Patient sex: M
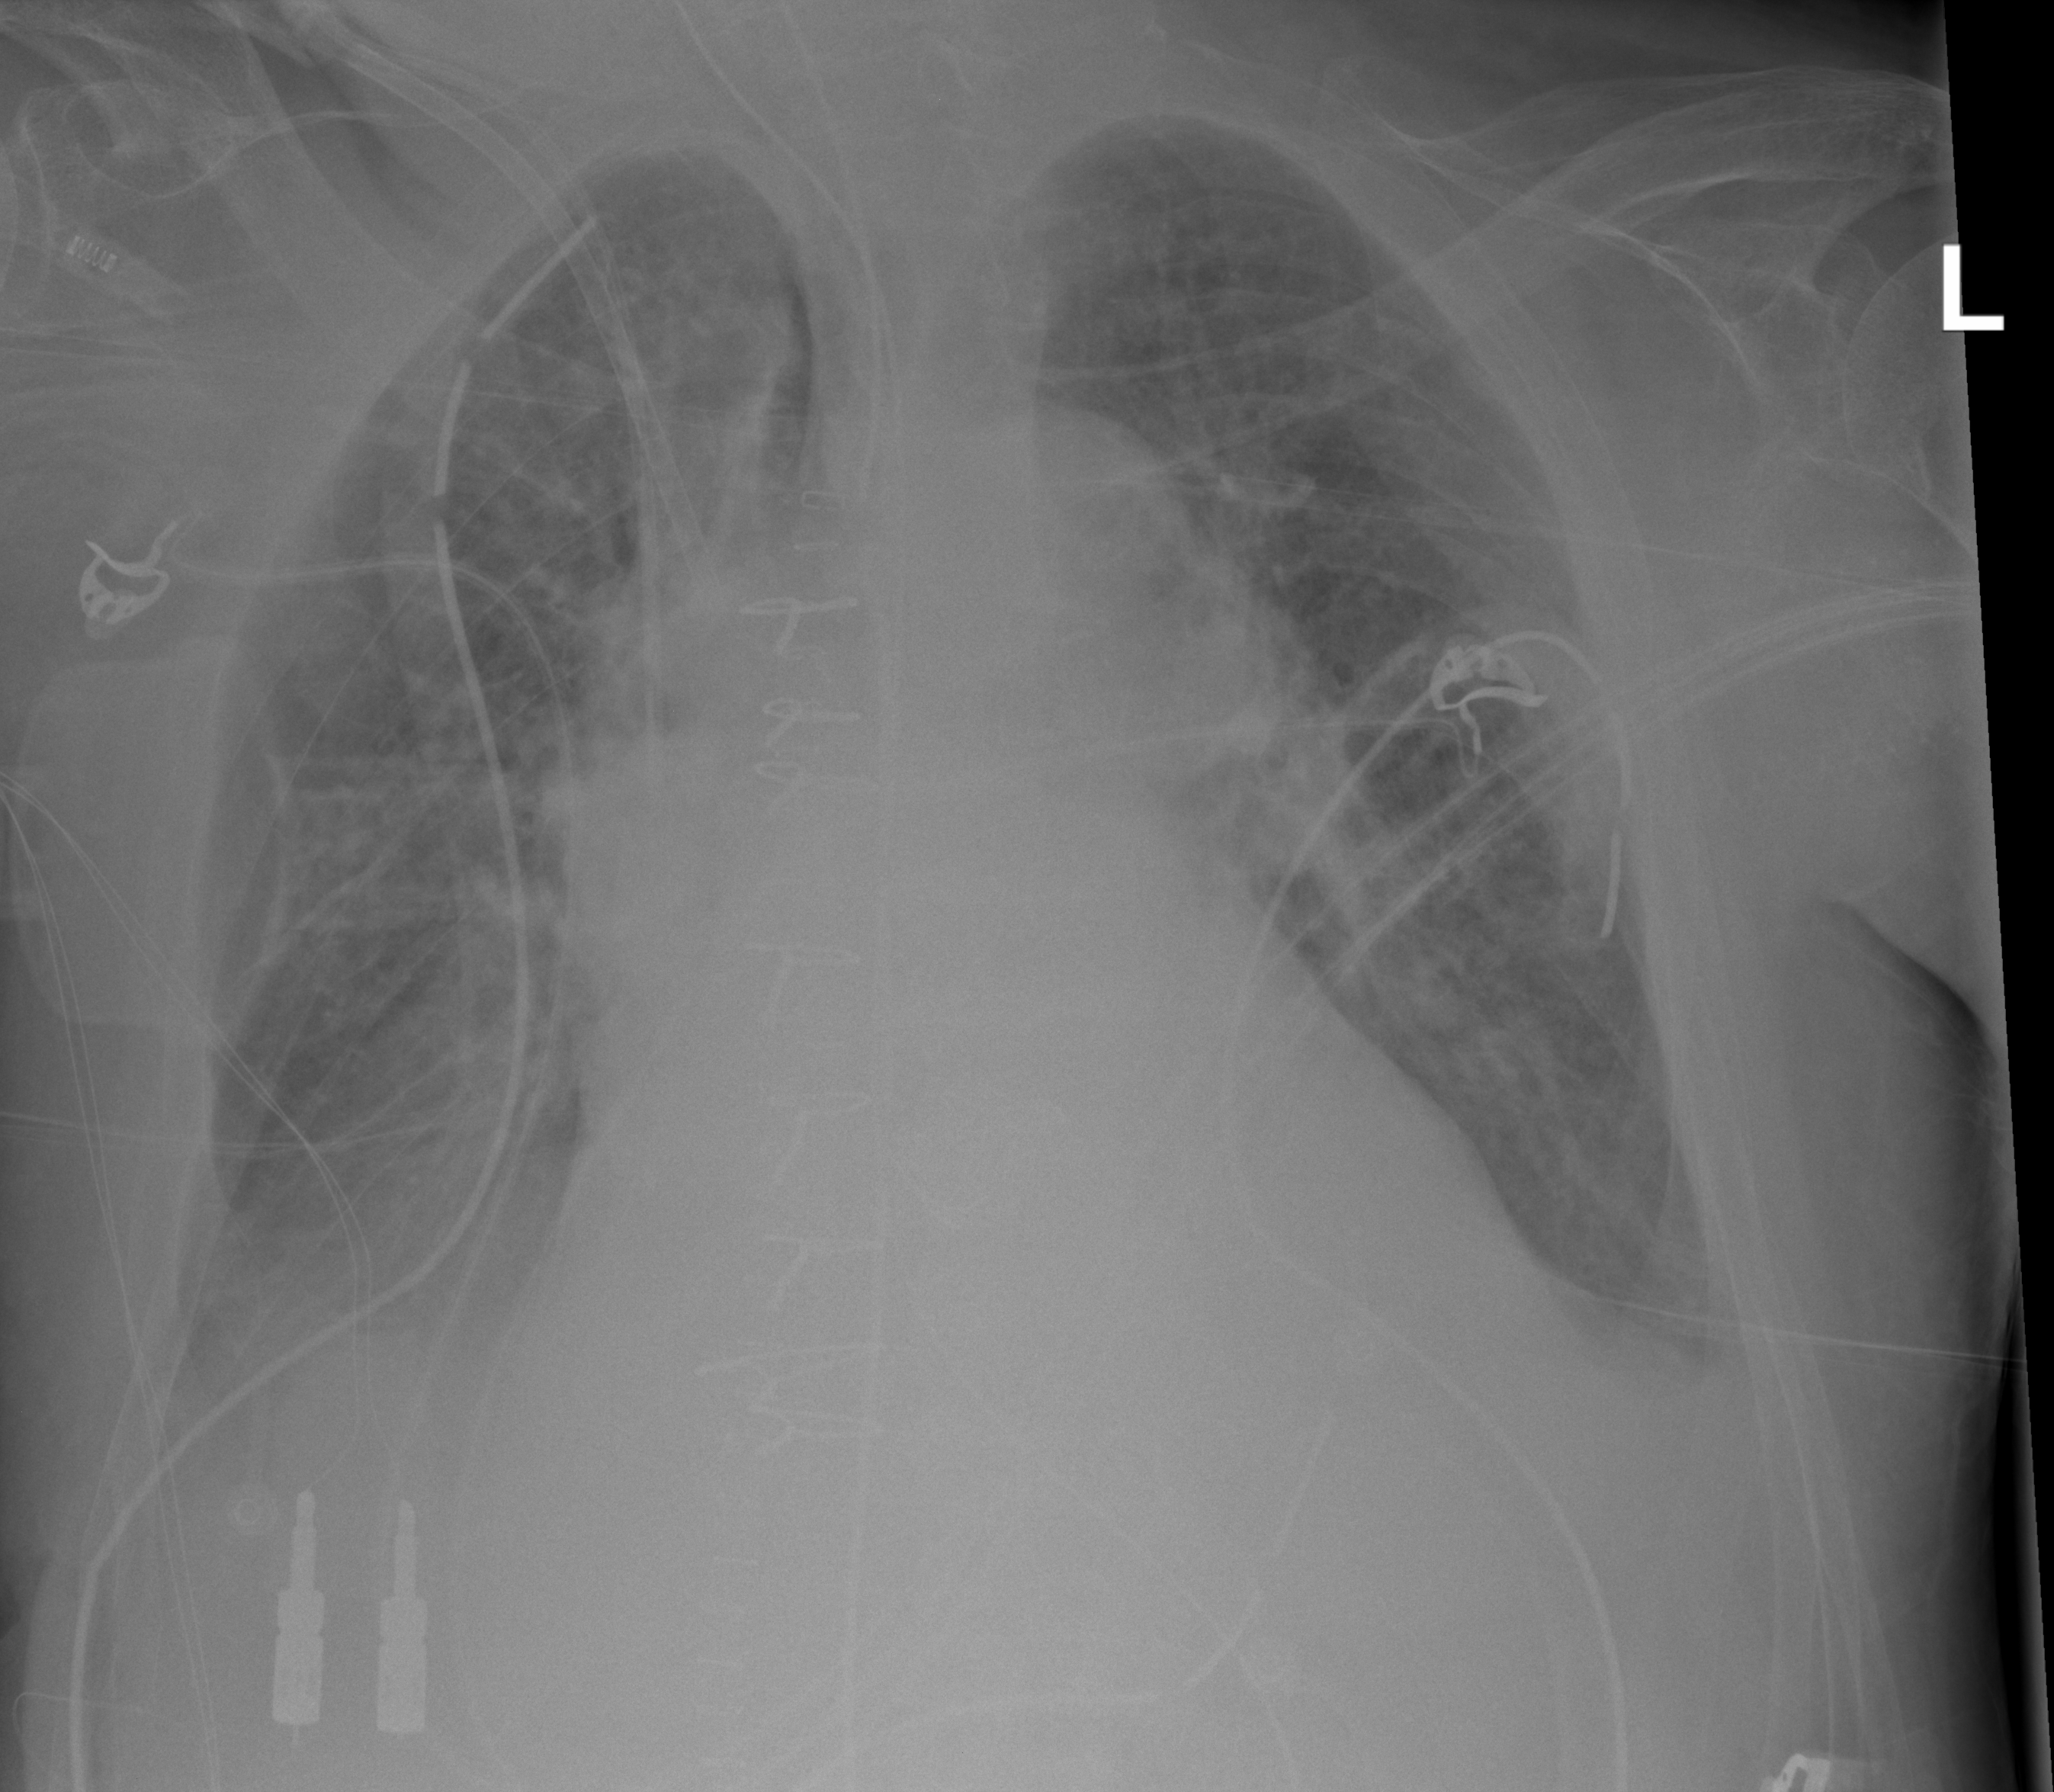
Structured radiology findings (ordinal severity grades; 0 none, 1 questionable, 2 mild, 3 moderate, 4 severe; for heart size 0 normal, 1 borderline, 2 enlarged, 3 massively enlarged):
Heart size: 2
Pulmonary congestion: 2
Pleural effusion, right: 2
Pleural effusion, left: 2
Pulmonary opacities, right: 1
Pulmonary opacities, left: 1
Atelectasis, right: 2
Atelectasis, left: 2